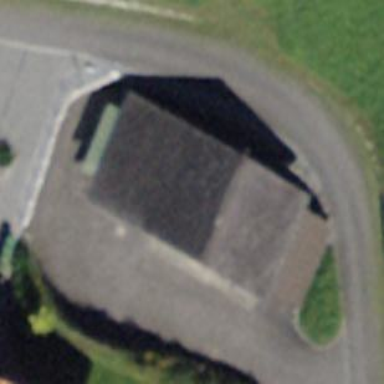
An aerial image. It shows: Barn.